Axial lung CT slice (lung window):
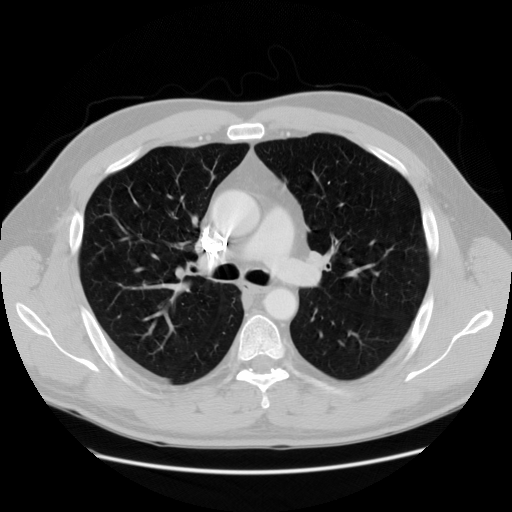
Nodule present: no